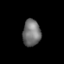
Tissue: lung
Cell type: Myeloid cells
Senescence score: 0.2372
Nuclear area (px): 462
Mean DAPI intensity: 115.68